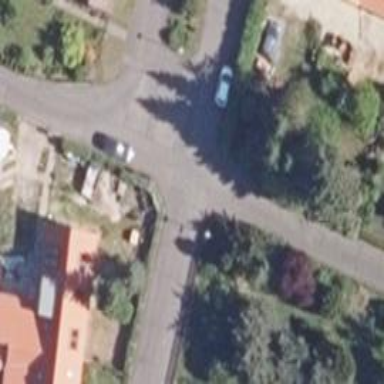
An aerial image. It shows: Residential road with asphalt surface.